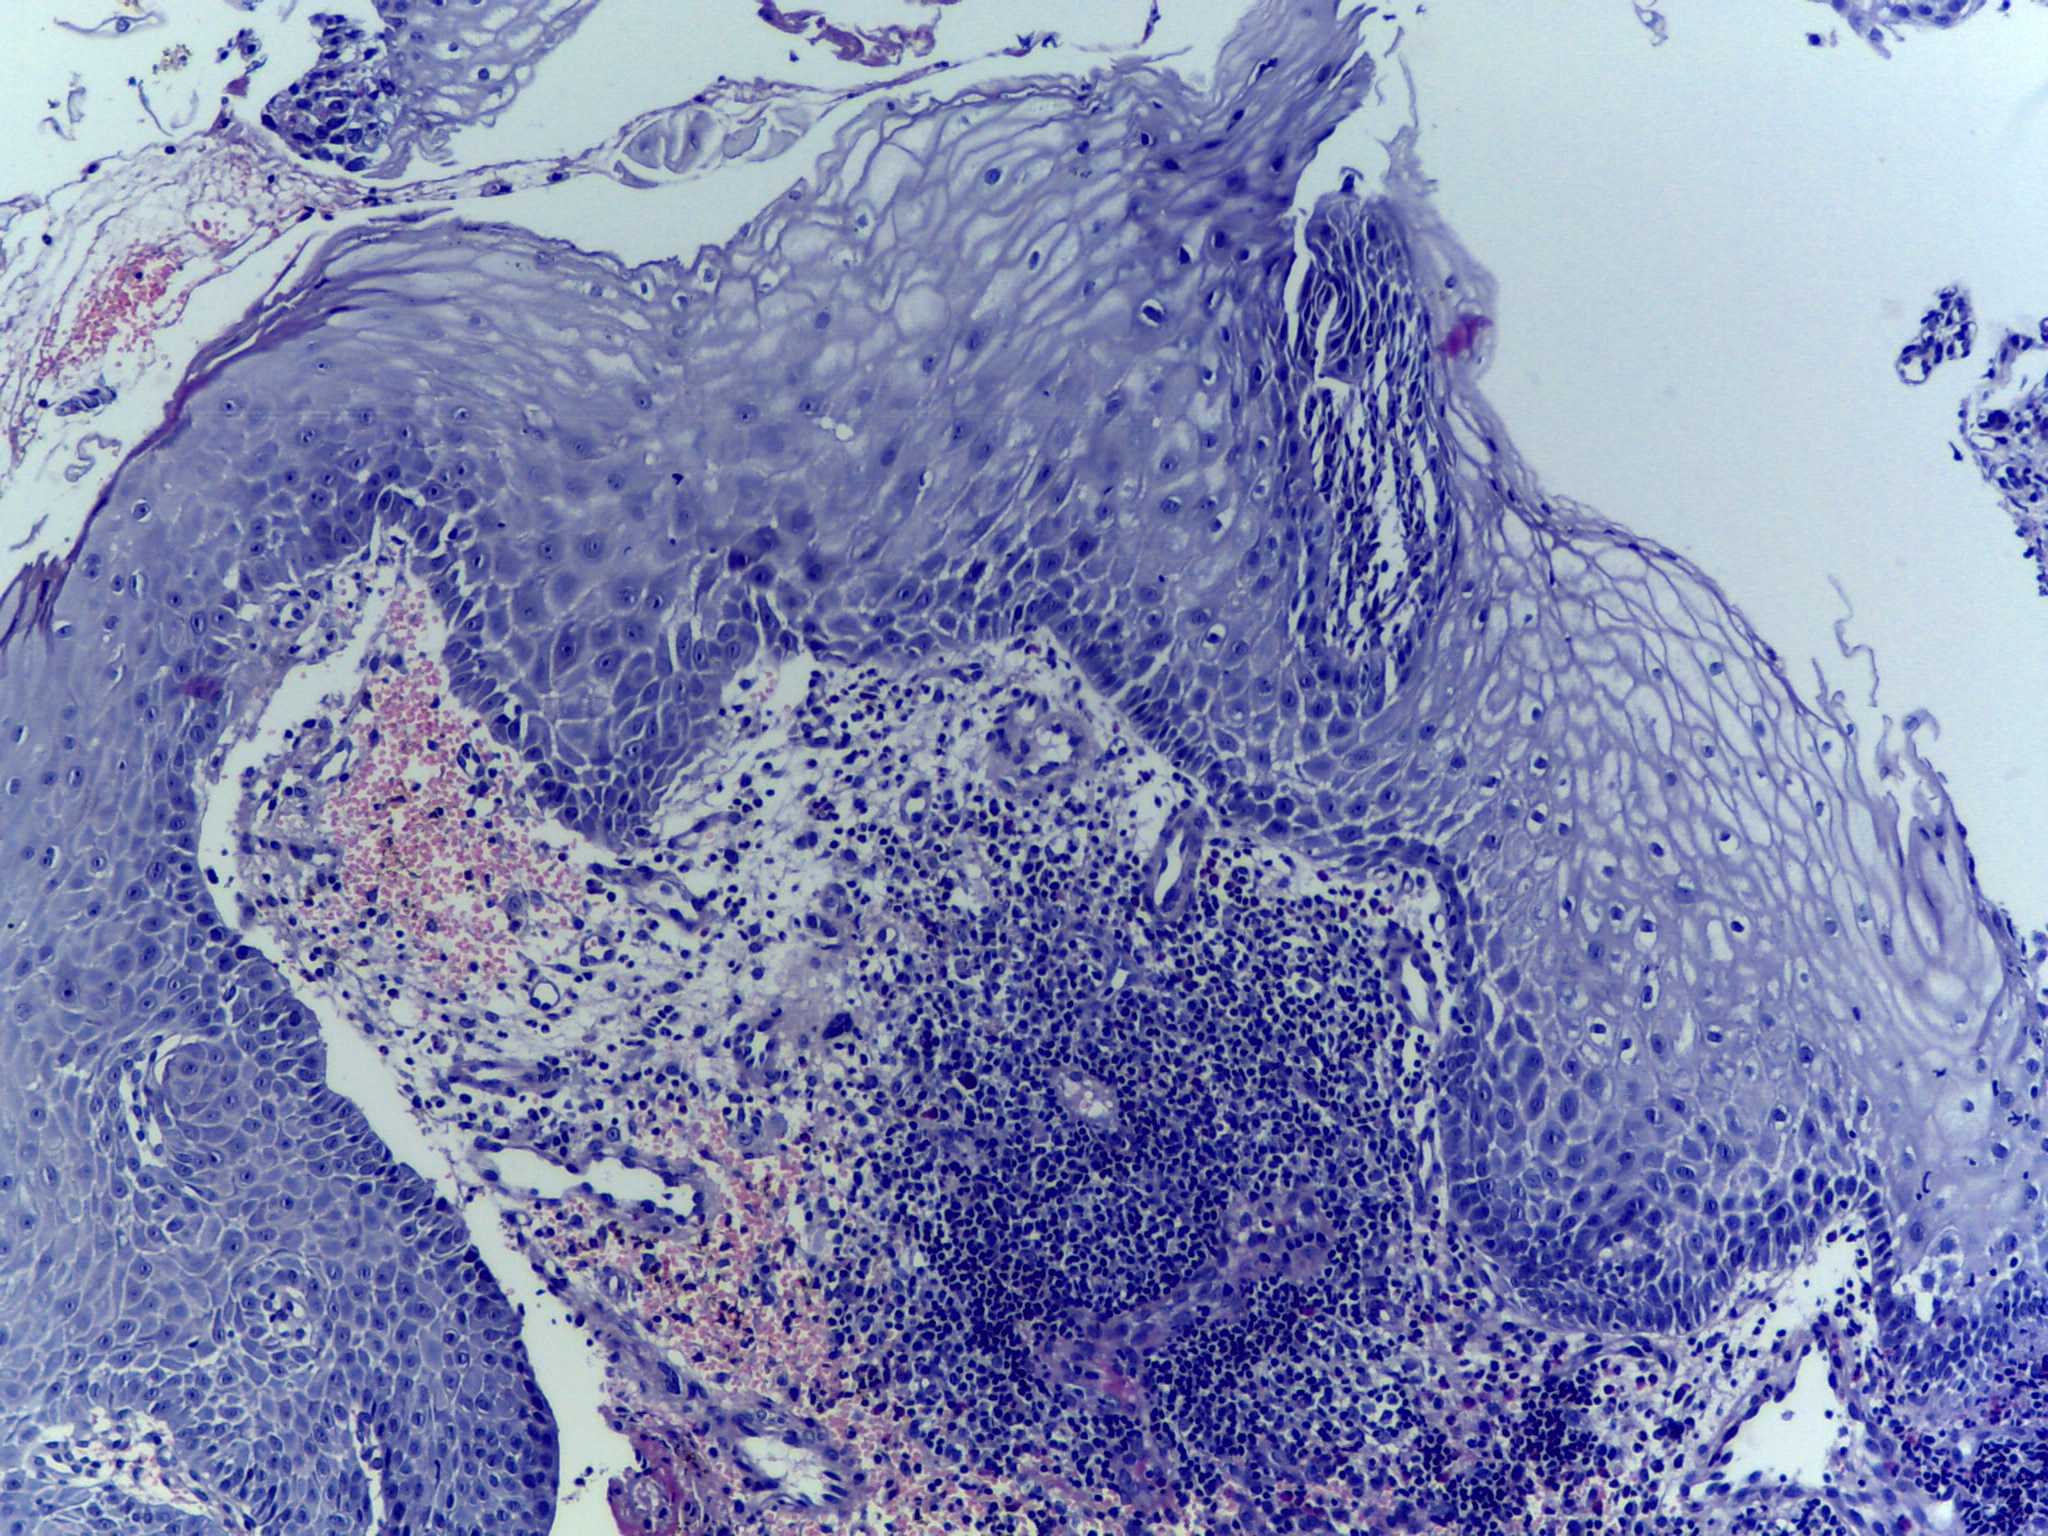
Diagnosis: OSCC